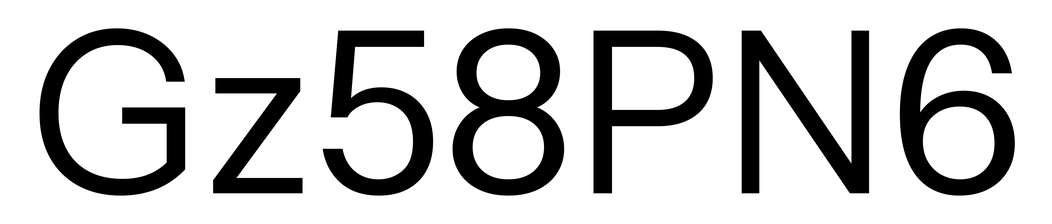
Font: InstrumentSans_Regular